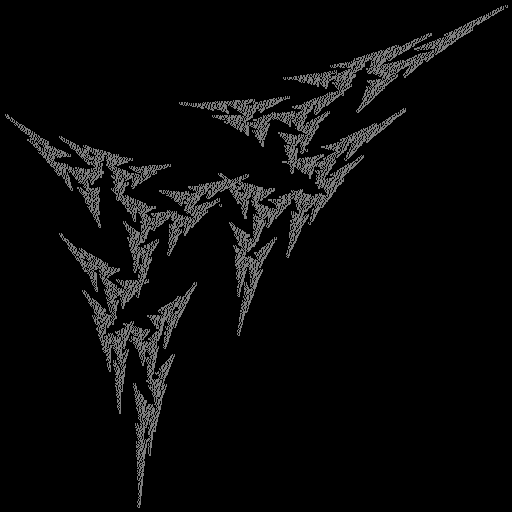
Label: snowcap